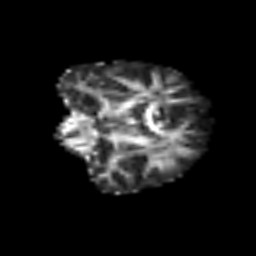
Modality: FA
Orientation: coronal
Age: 71
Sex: female
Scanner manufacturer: siemens
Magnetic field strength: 3 T
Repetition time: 3.2 s
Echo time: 0.081 s